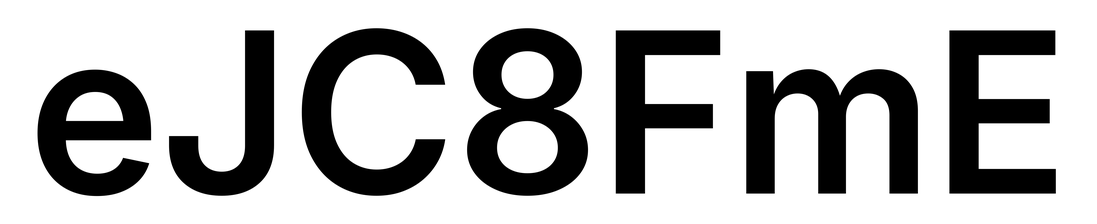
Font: Inter_SemiBold